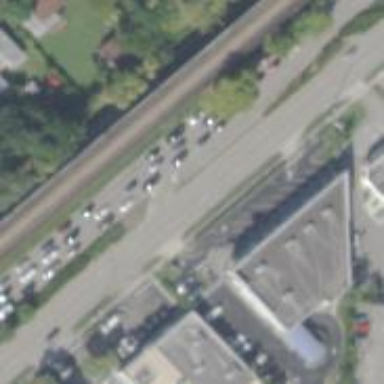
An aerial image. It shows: Trunk link highway.